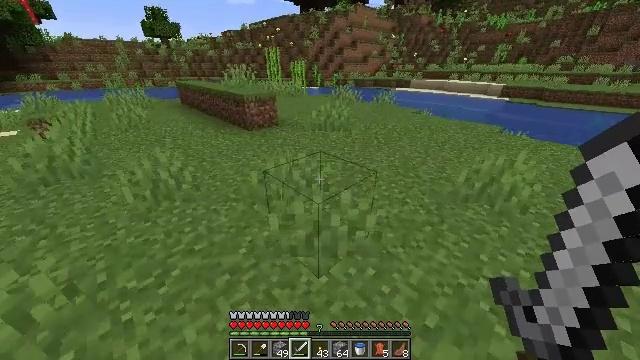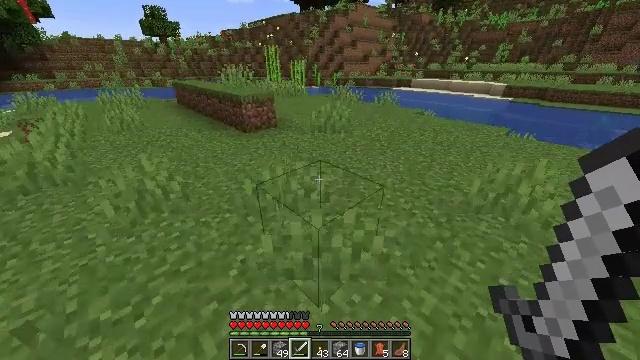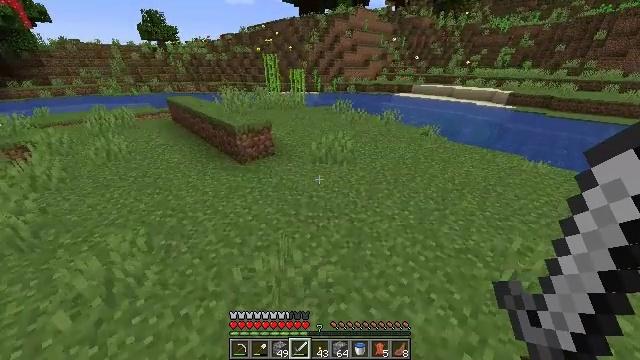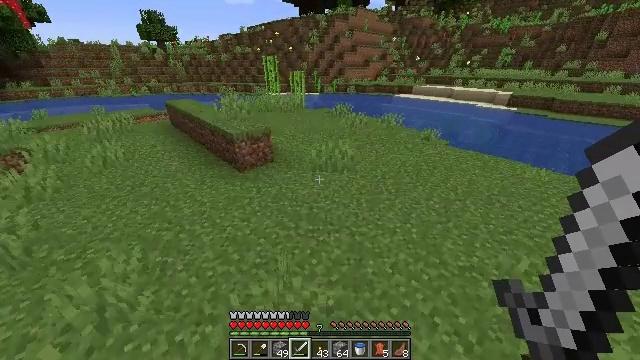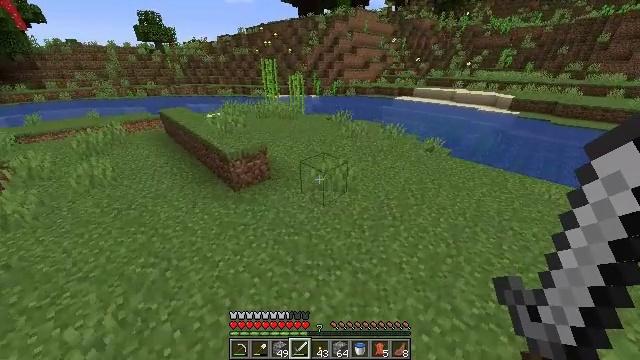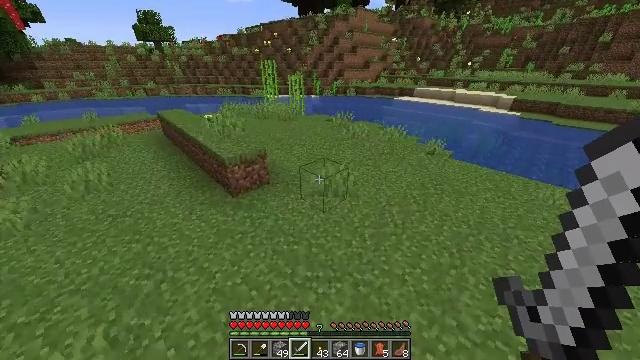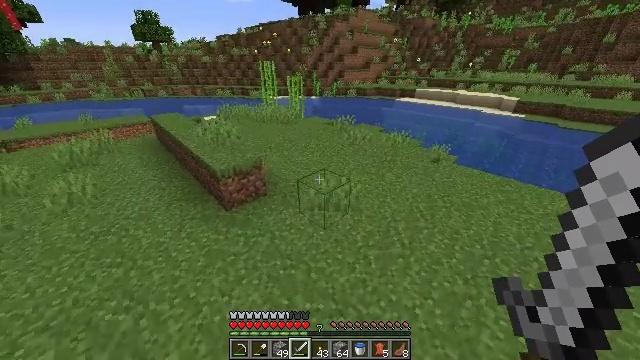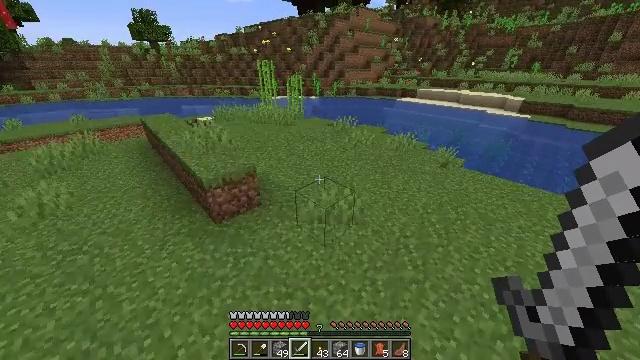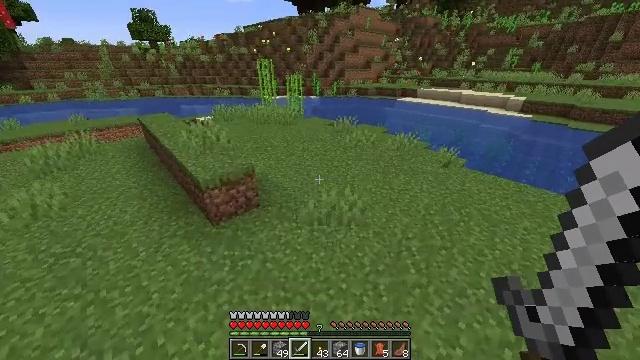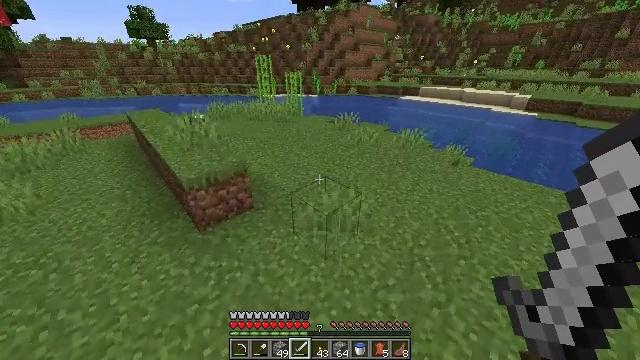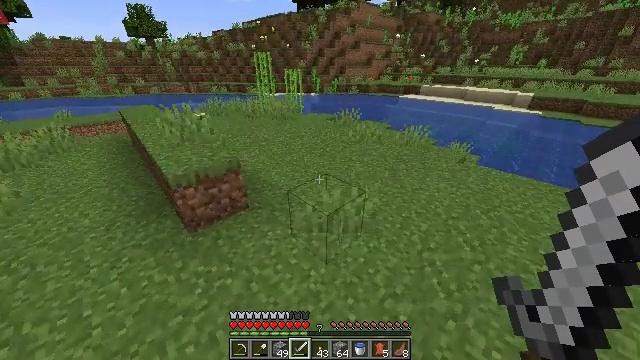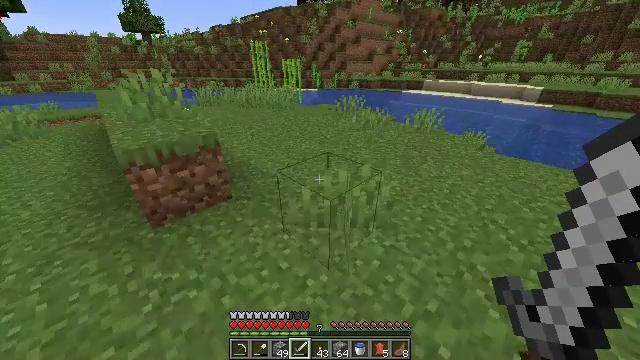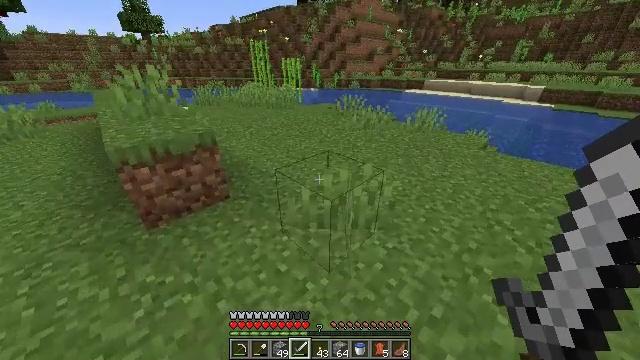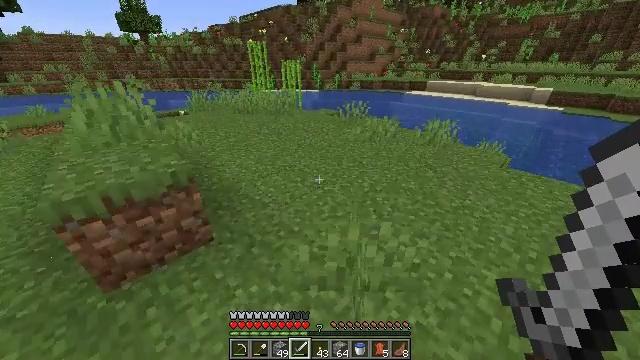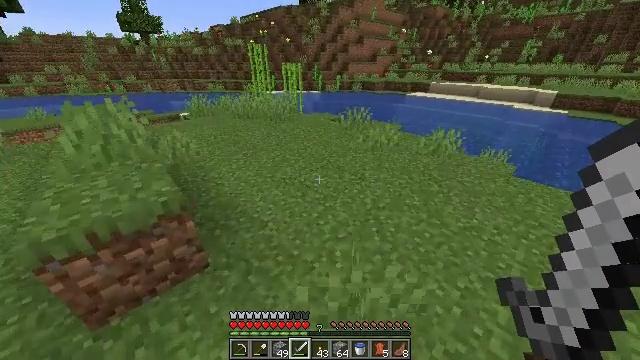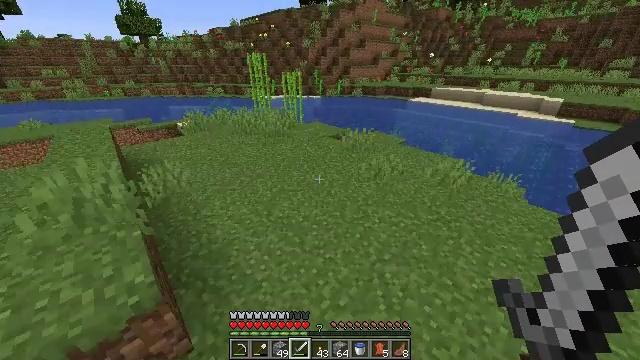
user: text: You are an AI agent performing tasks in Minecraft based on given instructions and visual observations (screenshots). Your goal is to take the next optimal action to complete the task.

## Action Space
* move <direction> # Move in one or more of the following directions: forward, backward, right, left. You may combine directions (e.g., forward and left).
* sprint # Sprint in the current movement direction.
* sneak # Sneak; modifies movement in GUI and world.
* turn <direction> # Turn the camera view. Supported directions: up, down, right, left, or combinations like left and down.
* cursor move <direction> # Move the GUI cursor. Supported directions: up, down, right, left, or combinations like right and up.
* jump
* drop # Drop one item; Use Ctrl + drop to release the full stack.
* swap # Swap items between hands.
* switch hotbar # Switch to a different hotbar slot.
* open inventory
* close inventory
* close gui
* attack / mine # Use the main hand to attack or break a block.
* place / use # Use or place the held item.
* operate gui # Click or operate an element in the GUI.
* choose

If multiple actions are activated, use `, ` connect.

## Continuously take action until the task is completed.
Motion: motion action
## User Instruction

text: Gather sugar cane for crafting.
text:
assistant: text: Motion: move forward, sprint, jump
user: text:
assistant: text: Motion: move forward, sprint, jump
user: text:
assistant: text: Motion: move forward, sprint, jump
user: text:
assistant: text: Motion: move forward, sprint, jump
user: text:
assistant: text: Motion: move forward, sprint, jump
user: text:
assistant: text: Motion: move forward, sprint, jump
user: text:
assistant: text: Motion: move forward, sprint, jump
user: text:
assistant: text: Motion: move forward, sprint, jump
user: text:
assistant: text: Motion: move forward, sprint, jump
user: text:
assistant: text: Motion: move forward, sprint, jump
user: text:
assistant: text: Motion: move forward, sprint, jump
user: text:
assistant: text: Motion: move forward, sprint, jump
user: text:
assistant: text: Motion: move forward, sprint, jump
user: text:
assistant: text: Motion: move forward, sprint, jump
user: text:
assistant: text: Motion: move forward, sprint, jump
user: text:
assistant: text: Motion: move forward, sprint, jump
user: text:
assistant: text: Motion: move forward, sprint, jump
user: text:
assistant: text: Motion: move forward, sprint, turn left, jump
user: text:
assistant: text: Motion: move forward, sprint, jump
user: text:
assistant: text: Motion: move forward, sprint, jump
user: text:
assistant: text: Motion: move forward, sprint, jump
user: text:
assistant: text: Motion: move forward, sprint, jump
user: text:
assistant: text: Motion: move forward, sprint, jump
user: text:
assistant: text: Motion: move forward, sprint, jump
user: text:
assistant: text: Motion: move forward, sprint, jump
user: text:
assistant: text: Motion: move forward, sprint, jump
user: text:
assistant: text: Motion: move forward, sprint, jump
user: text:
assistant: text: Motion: move forward, sprint, jump
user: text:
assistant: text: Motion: move forward, sprint, jump
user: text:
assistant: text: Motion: move forward, sprint, jump